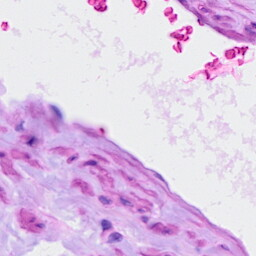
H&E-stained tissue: Ovarian